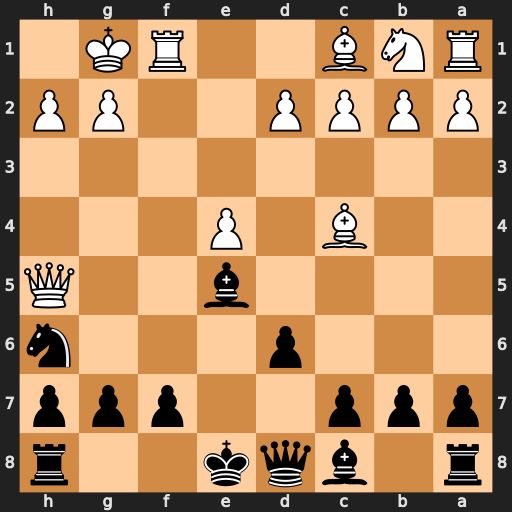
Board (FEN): r1bqk2r/ppp2ppp/3p3n/4b2Q/2B1P3/8/PPPP2PP/RNB2RK1
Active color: b
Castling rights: kq
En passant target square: -
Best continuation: Bg4 Qxe5+ dxe5